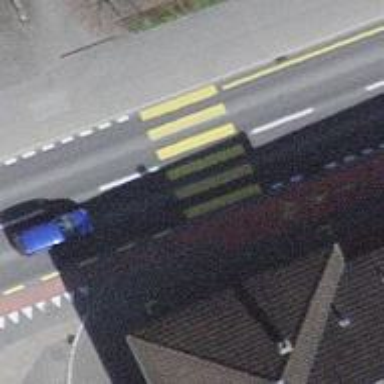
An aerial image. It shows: Kerb serving as barrier.